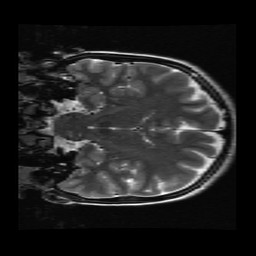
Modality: T2w
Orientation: coronal
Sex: female
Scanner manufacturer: ge
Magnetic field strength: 3 T
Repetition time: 5 s
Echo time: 0.1017 s